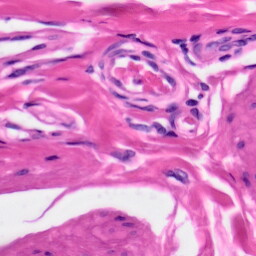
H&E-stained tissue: Skin